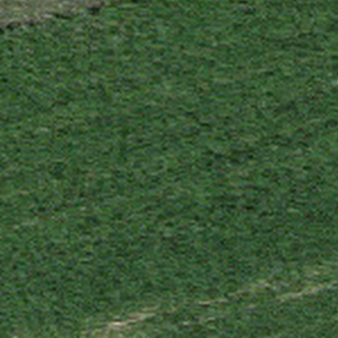
Label: other